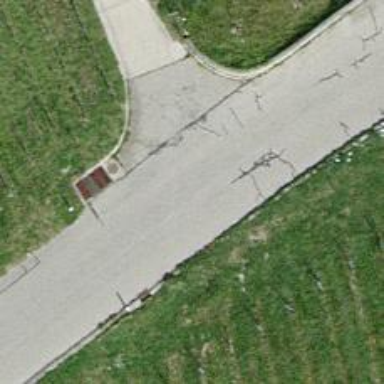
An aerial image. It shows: Well-maintained track road of grade 1.